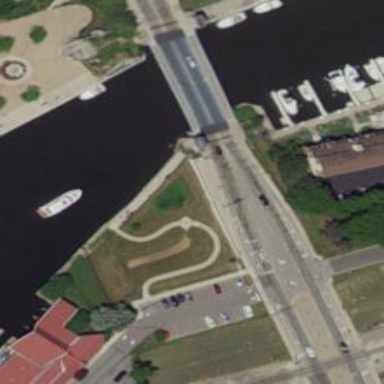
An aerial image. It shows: Tertiary road crossing bascule movable bridge.